Field crop: maize
Growth stage: 2
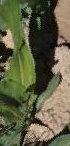
Species: maize